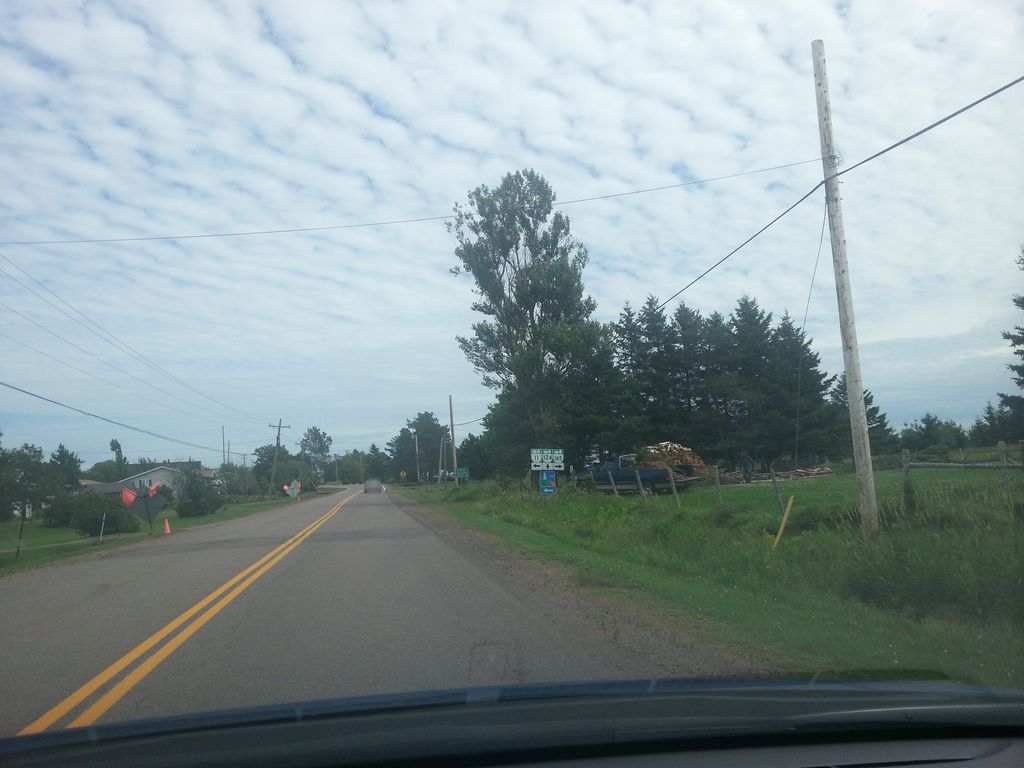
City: charlottetown